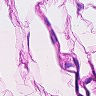
Metastatic tissue present: no